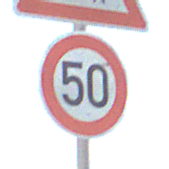
Verkehrszeichen: Geschwindigkeit50
Zusatzzeichen oben: DoppelkurveZunaechstLinks
Umgebung: Outdoor, RoadRail
Tageszeit: SunriseSunset
Wetter: Clear
Licht: Natural
Jahreszeit: NotSpecified
Kontrast: HighContrast